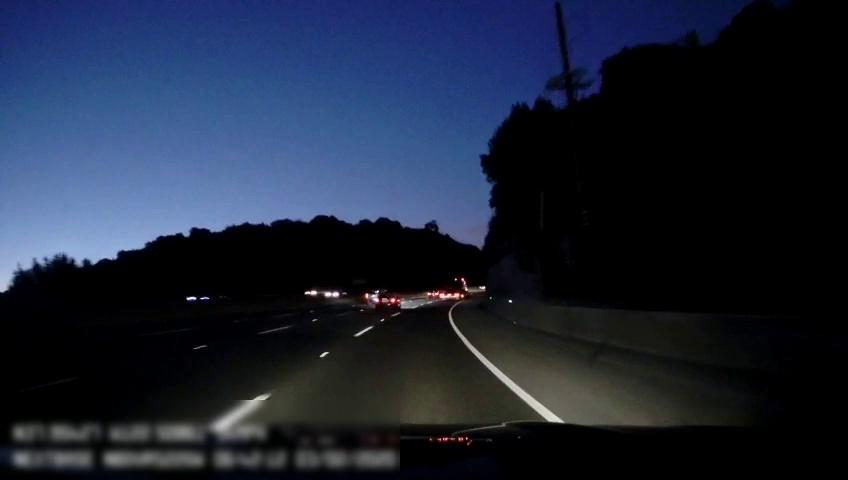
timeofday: Night
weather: Other
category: Drivable Space
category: Vehicles | Car
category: Vehicles | Car
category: Vehicles | SUV
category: Vehicles | Car
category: Vehicles | Car
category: Vehicles | Truck
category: Lanes | Current Lane
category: Lanes | Current Lane
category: Lanes | Alternate Lane
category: Lanes | Alternate Lane